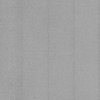
Label: dusty